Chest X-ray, PA view. Patient: 23 years old, sex F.
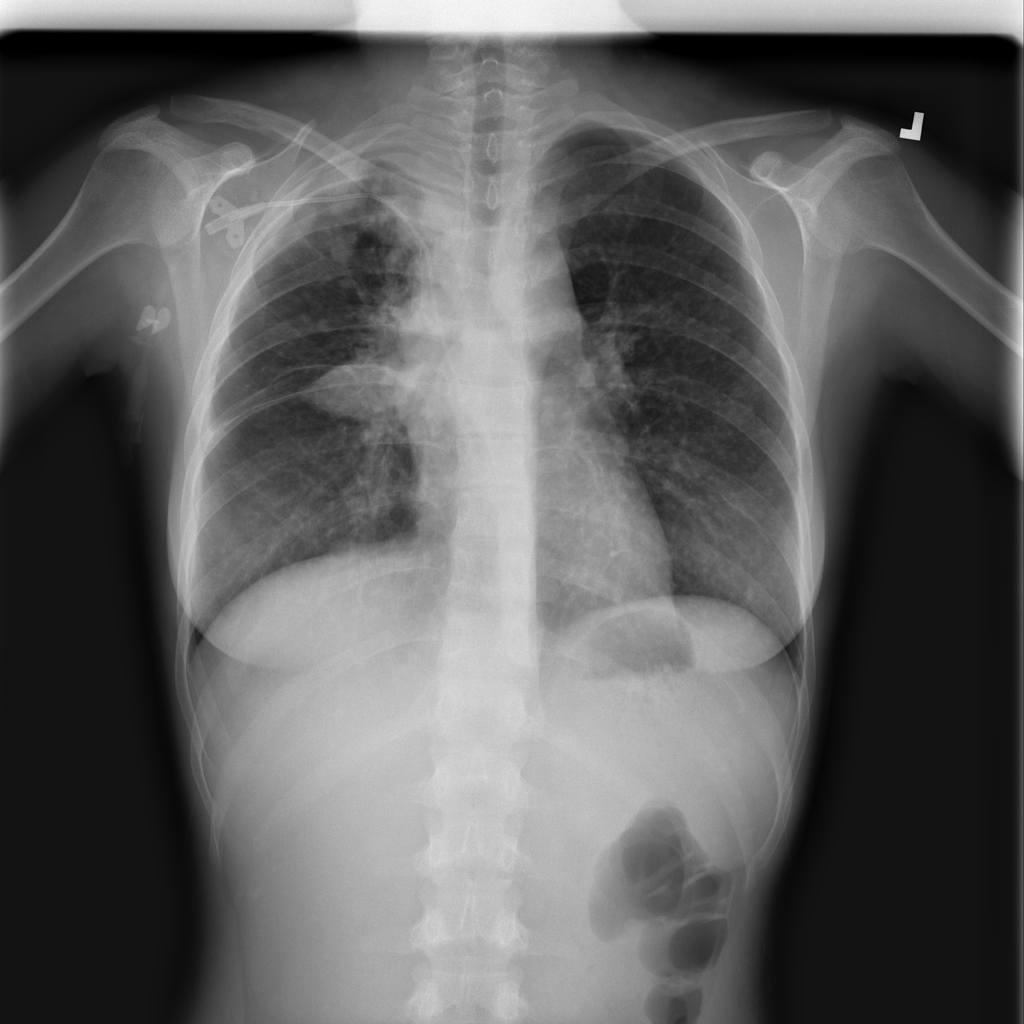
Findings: Mass